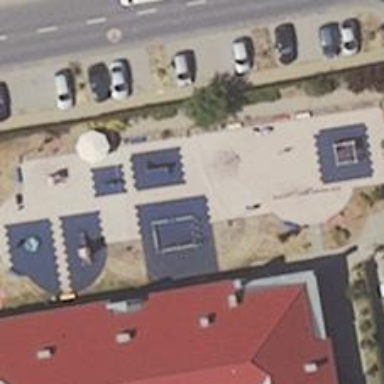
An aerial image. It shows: Playground area for leisure activities on the land.